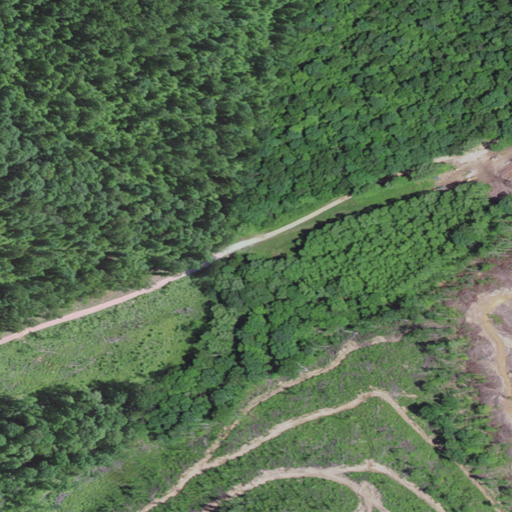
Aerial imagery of valley in Kentucky named Hetrick Hollow containing deciduous forest, grassland, open development, and mixed forest